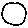
Label: circle